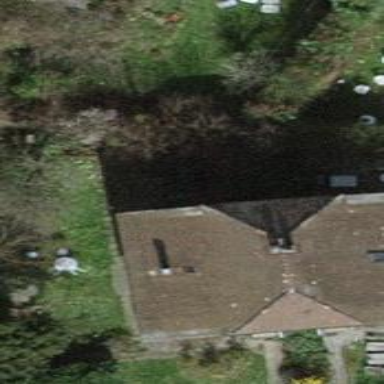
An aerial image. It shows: Garden enclosed by fence.